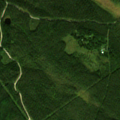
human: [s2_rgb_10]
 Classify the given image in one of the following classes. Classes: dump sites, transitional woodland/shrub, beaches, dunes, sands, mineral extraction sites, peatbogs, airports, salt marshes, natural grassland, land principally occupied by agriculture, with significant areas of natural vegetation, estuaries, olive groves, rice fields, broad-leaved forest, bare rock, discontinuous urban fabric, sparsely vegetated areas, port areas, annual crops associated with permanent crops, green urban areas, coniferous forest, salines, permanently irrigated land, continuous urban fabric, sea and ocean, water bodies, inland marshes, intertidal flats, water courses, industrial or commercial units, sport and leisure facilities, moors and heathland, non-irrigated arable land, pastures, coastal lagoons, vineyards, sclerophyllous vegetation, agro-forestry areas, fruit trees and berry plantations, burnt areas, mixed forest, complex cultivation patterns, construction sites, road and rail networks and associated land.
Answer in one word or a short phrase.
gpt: coniferous forest, mixed forest